Question: I am getting the following error when I press a button that opens a tableview:
'''
Terminating app due to uncaught exception 'NSInternalInconsistencyException', reason: 'unable to dequeue a cell with identifier title - must register a nib or a class for the identifier or connect a prototype cell in a storyboard'
'''
Here is the code in the view controller for the tableview and the method that's causing the problem:
'''
- (UITableViewCell *)tableView:(UITableView *)tableView cellForRowAtIndexPath:(NSIndexPath *)indexPath {
NSString *CellIdentifier = [menuItems objectAtIndex:indexPath.row];
UITableViewCell *cell = [tableView dequeueReusableCellWithIdentifier:CellIdentifier forIndexPath:indexPath];
return cell;
}
'''
I researched the error and I tried removing the 'forIndexPath:indexPath' so the code looked like:
'''
- (UITableViewCell *)tableView:(UITableView *)tableView cellForRowAtIndexPath:(NSIndexPath *)indexPath {
NSString *CellIdentifier = [menuItems objectAtIndex:indexPath.row];
UITableViewCell *cell = [tableView dequeueReusableCellWithIdentifier:CellIdentifier];
return cell;
}
'''
Now this caused a new error:
'''
Terminating app due to uncaught exception 'NSInternalInconsistencyException', reason: 'UITableView dataSource must return a cell from tableView:cellForRowAtIndexPath:
'''
now I did some logging to find out that 'cell == nil' was true so I added a check for that as suggested by some earlier questions:
'''
- (UITableViewCell *)tableView:(UITableView *)tableView cellForRowAtIndexPath:(NSIndexPath *)indexPath {
NSString *CellIdentifier = [menuItems objectAtIndex:indexPath.row];
UITableViewCell *cell = [tableView dequeueReusableCellWithIdentifier:CellIdentifier];
if(cell == nil){
cell = [[UITableViewCell alloc] init]
}
return cell;
}
'''
Now this removed all errors but now when I open the tableview, the cells are empty when I want the ones that I created in the storyboard.
How do I fix this problem?
Here is what the View Controller looks like in the storyboard:

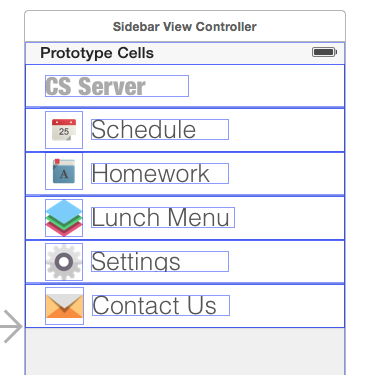
Answer: there are two cell recycle methods you can call on a UITable
View,
'''
-(UITableViewCell *) dequeueReusableCellWithIdentifier:forIndexPath:
-(UITableViewCell *)dequeueReusableCellWithIdentifier:
'''
its somewhat confusing, but they are quite different in how they are used. The one which takes a second argument (of type NSIndexPath) is dependant on you first having registered a class or xib file with the tableView, in order that the tableView can create a cell ad-hoc for you when there isn't one handy for recycling. This first method will always return a cell, so you can code your cellForRowAtIndexPath: much like you have.
the second method (which takes only one argument, the (NSString *)cellIdentifier can and will return nil when there is no cell handy for recycling. So when you use this one you should test the result for nil and create a cell in that case.
eg
'''
-(UITableViewCell *)tableView:(UITableView *)tableView cellForRowAtIndexPath:(NSIndexPath *)indexPath{
static NSString *cellId = @"cellID";
UITableViewCell *cell = [tableView dequeueReusableCellWithIdentifier:cellId];
if (!cell) {
cell = [[UITableViewCell alloc]initWithStyle:UITableViewCellStyleSubtitle reuseIdentifier:cellId];
}
//etc etc decorate your cell...
return cell;
}
'''
In order to exploit your cell prototypes you will need to register a class or xib for each row/section, so that the table knows which cell to create. The recycling stuff only really works once enough cells have been created to fill the screen and you start scrolling. Good luck